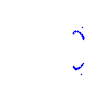
Particle: proton